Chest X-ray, PA view. Patient: 65 years old, sex F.
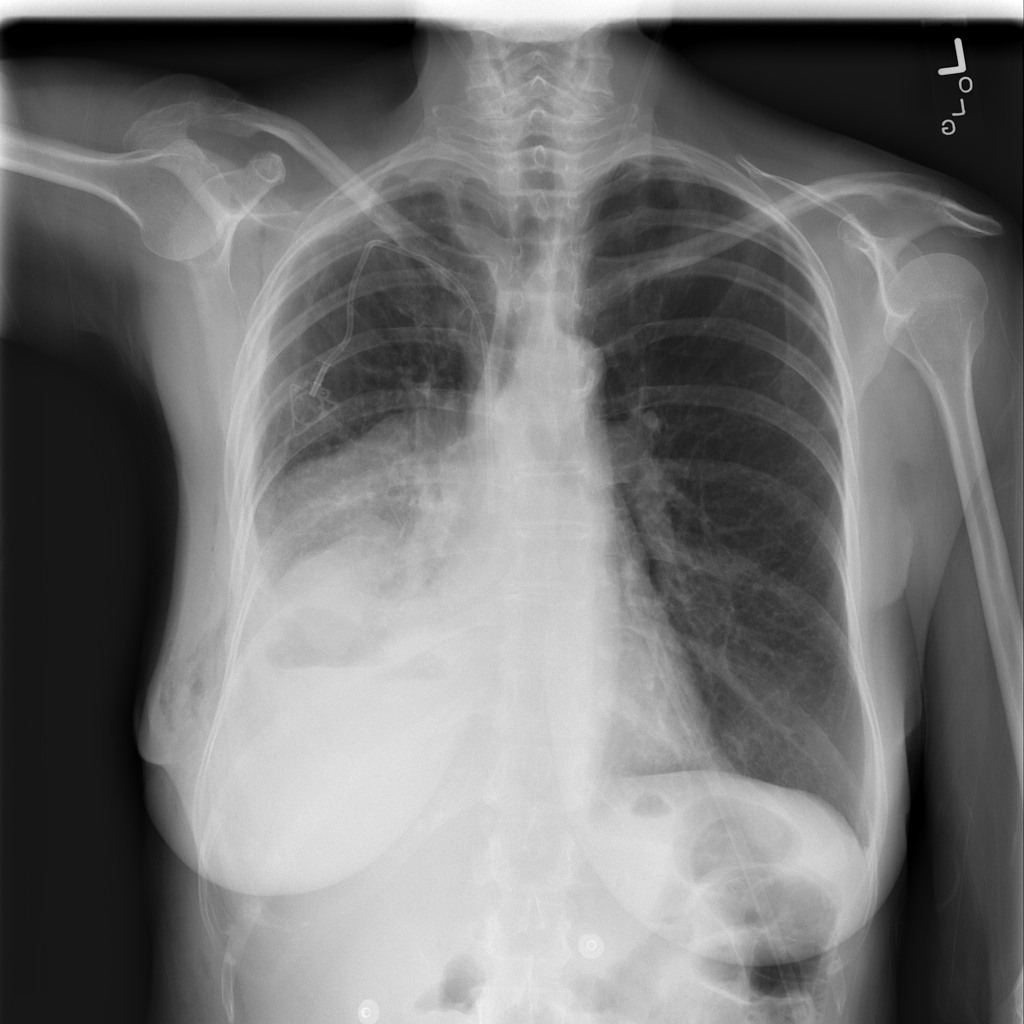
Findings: Consolidation, Effusion